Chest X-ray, AP view. Patient: 45 years old, sex M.
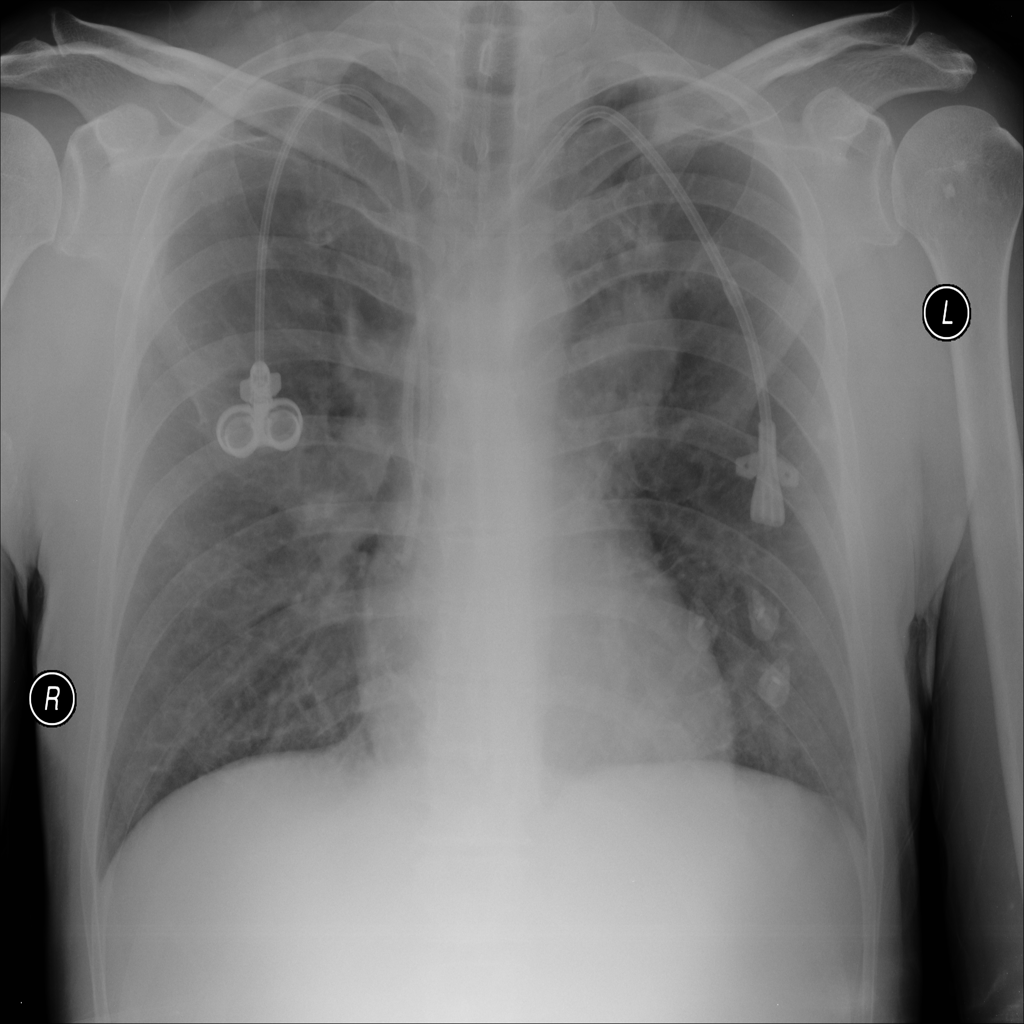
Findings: Mass